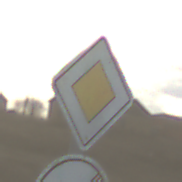
Verkehrszeichen: Vorfahrtsstrasse
Zusatzzeichen unten: EndeSaemtlicherBegrenzungen
Umgebung: Outdoor, RoadRail
Tageszeit: SunriseSunset
Wetter: PartlyCloudy
Licht: Natural
Jahreszeit: NotSpecified
Kontrast: LowContrast